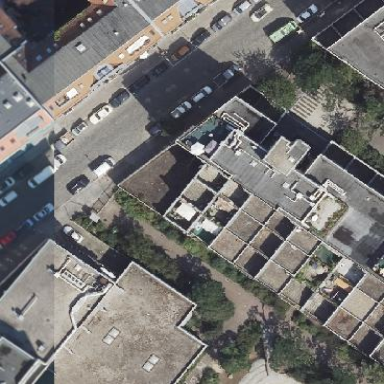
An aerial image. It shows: Part of building is shown in the image.